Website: bh-photo
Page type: gifting
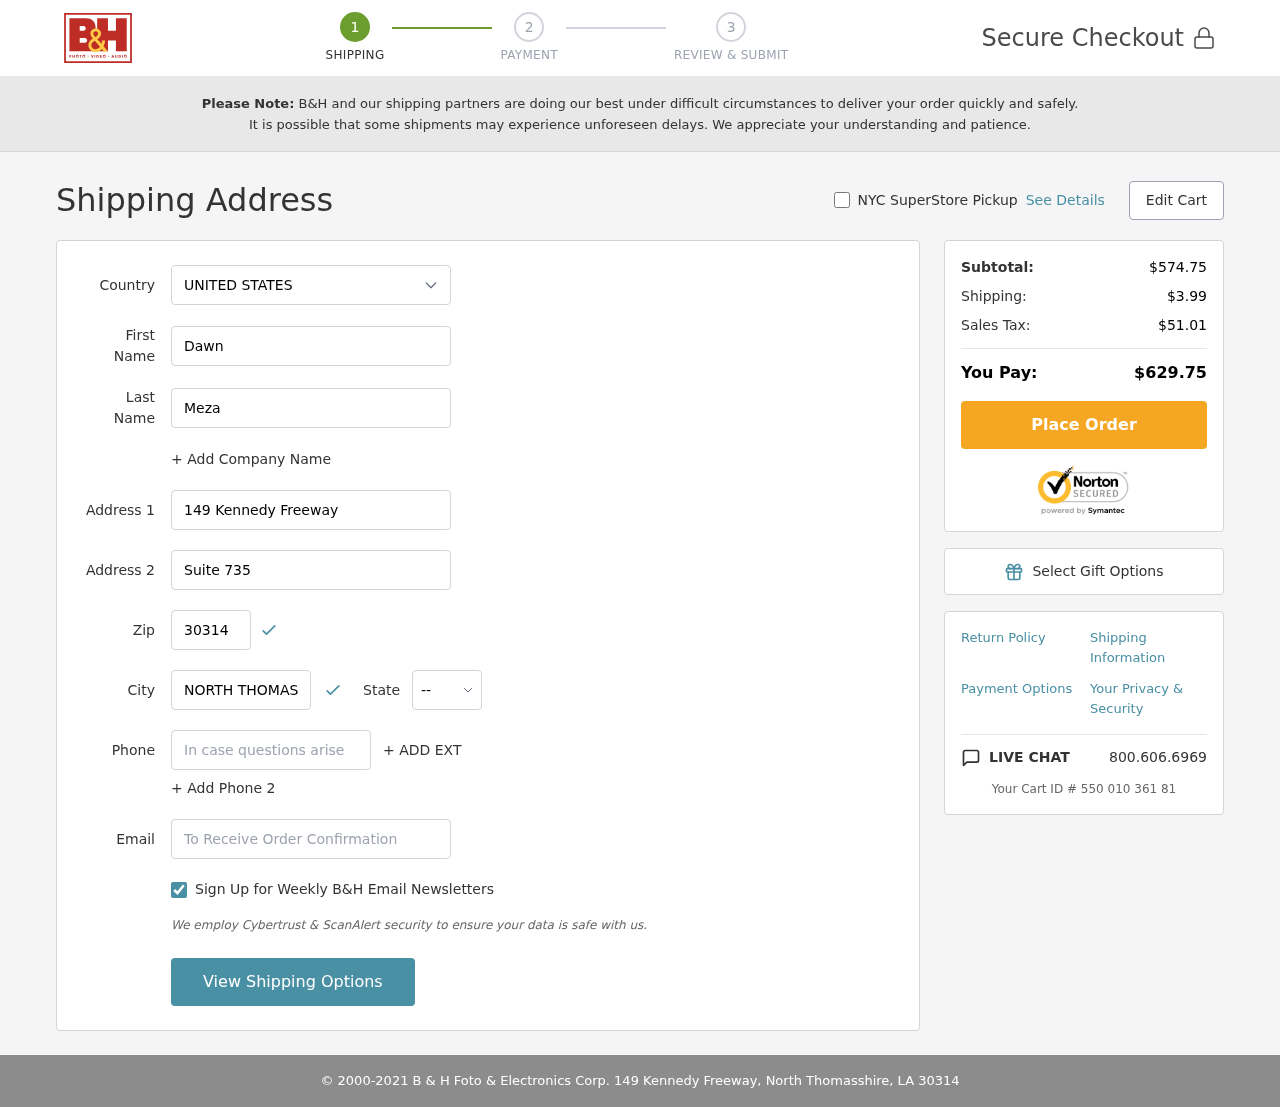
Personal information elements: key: PII_CITY
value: North Thomasshire
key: PII_COUNTRY
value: United States
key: PII_EMAIL
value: dawnmeza@gmail.com
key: PII_FIRSTNAME
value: Dawn
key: PII_LASTNAME
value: Meza
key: PII_PHONE
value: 4666534084
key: PII_POSTCODE
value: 30314
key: PII_STATE_ABBR
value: LA
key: PII_STREET
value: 149 Kennedy Freeway
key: PII_STREET2
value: Suite 735
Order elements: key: ORDER_SUBTOTAL
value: $574.75
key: ORDER_SHIPPING_COST
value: $3.99
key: ORDER_TAX
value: $51.01
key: ORDER_TOTAL
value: $629.75
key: ORDER_ID
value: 550 010 361 81